Question: If i'm currently editing the 'db/transaction.py' file, line 158 (on the left), and would like to switch to the right panel (to edit the 'admin/404.html'), is there a shortcut that allows me to do this?
I'd like to exclude right from the start the 'Navigate > File' shortcut ('Ctrl+ Shift + R' - in my binding conf), because that requires me to type the name of a file, and to choose from a list, if too many files match. I just want to go to the inactive panel, on the active tab.
I'm also no wiz with the macros, and i couldn't get one working. If there's a way to do it with macros, i'm all ears.

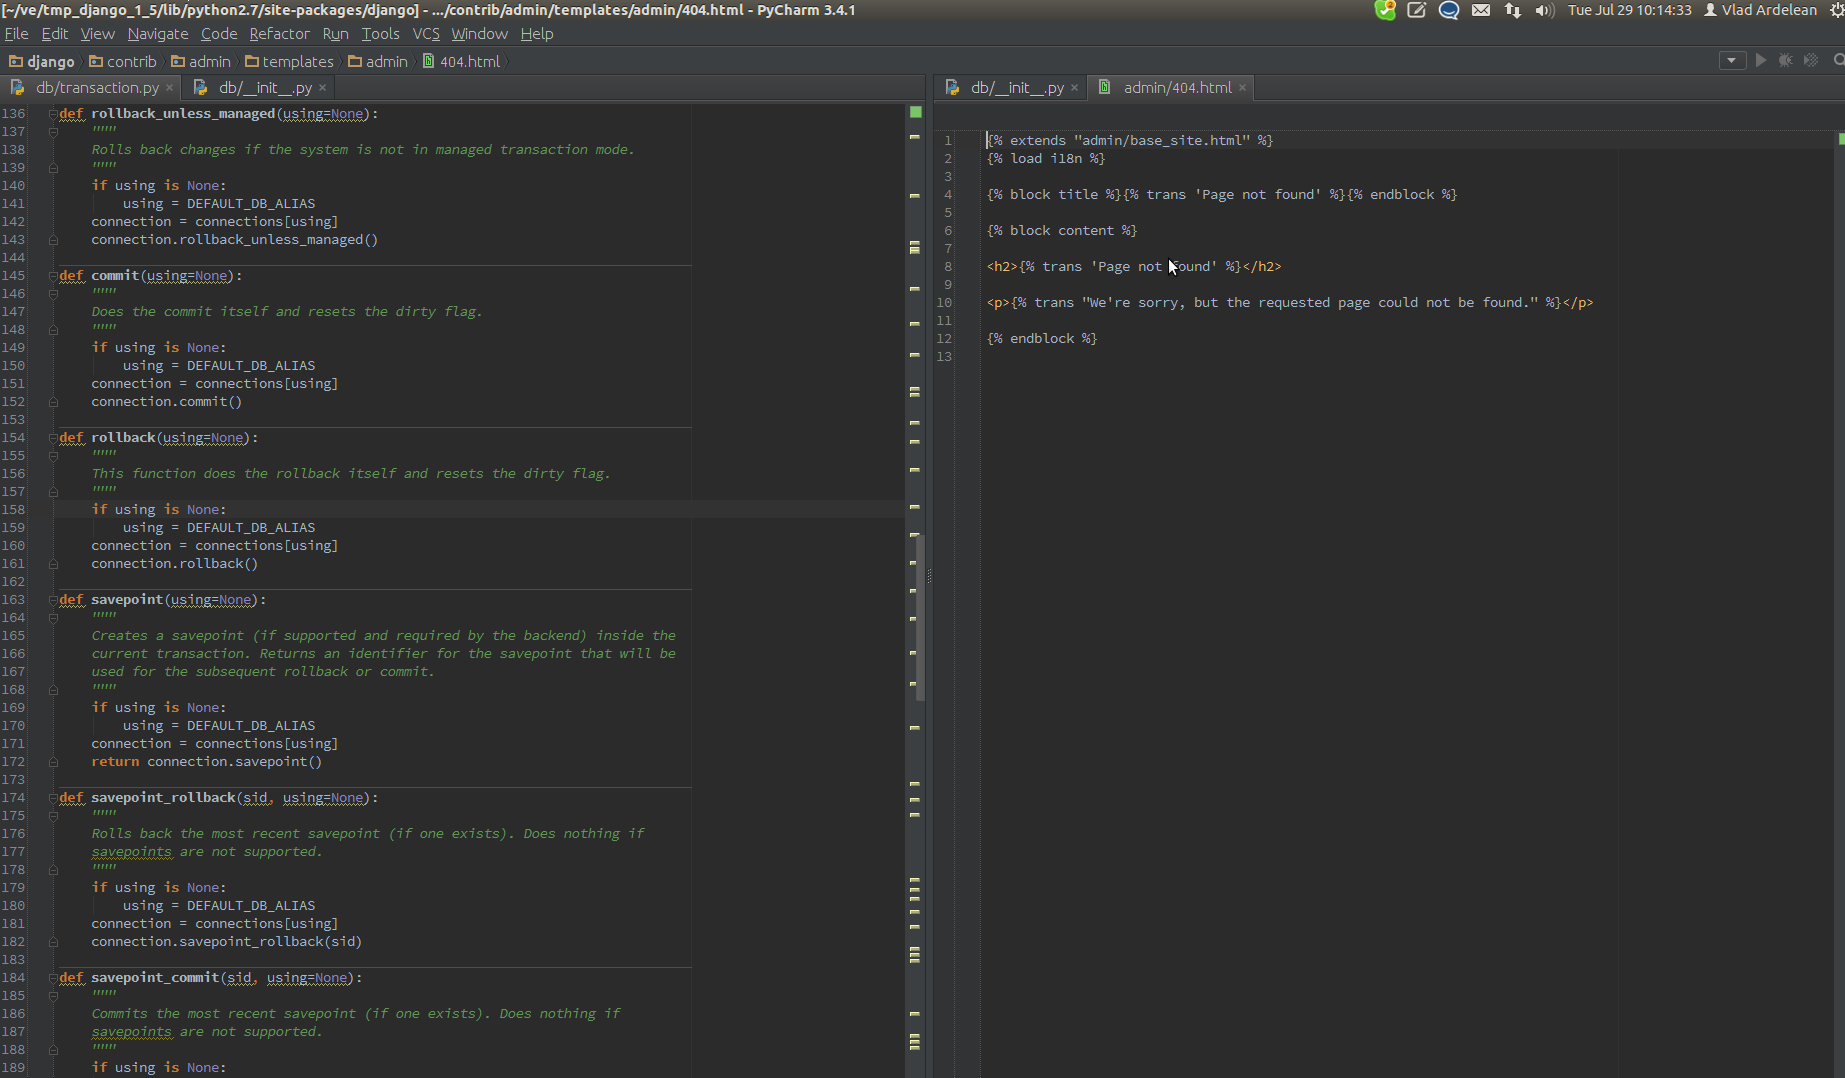
Answer: - 'Window | Editor Tabs | Goto Next Splitter'- 'Window | Editor Tabs | Goto Previous Splitter'
Keyboard shortcuts can be assigned/changed at 'Settings | Keymap'